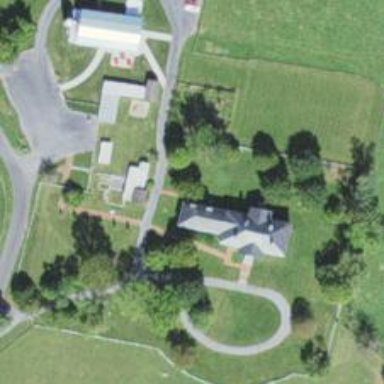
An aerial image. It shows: Historic manor.